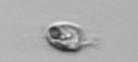
Label: Balanion